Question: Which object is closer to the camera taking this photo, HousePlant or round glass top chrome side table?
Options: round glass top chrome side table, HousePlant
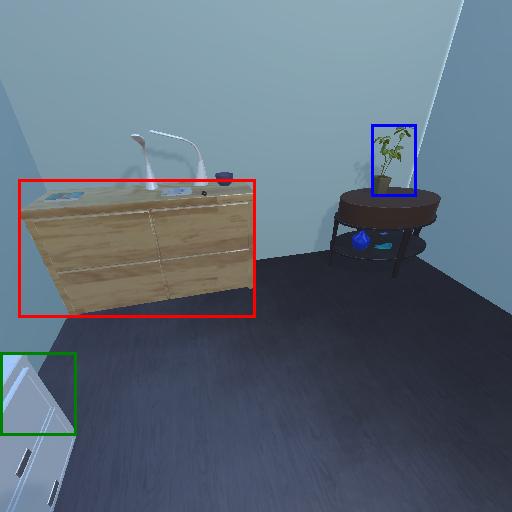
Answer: round glass top chrome side table